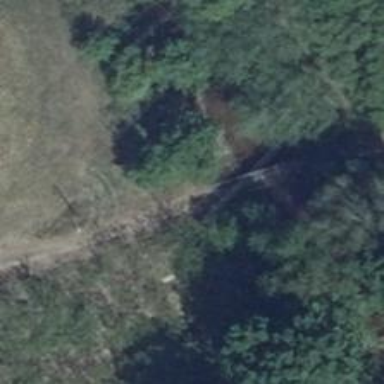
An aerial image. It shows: Path on bridge.